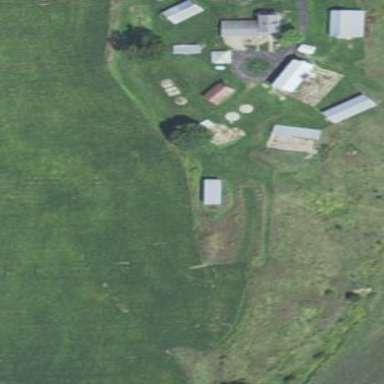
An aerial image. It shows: Farmyard area.